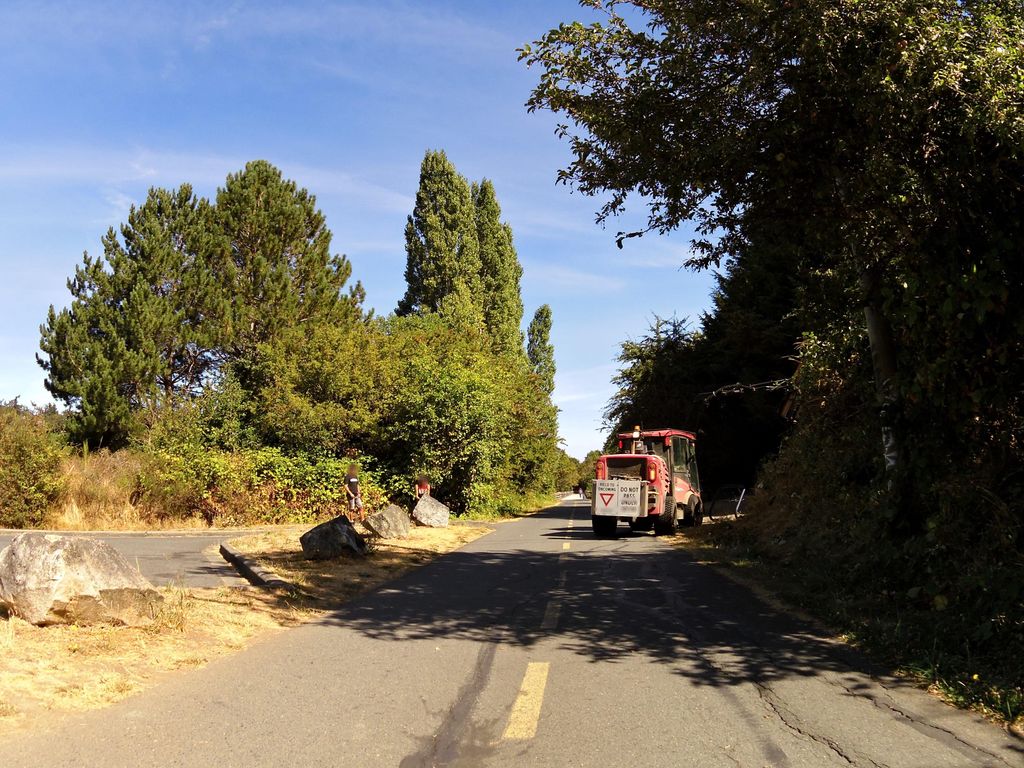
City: victoria